Question: Like the Stackoverflow tagging section to tag multiple categories for answers to be categorized correctly, I would like to use the JQuery multiple predictive or similar on my advanced search and upon typing a comma, they will become boxed off like they do on Stackoverflow.

Does anyone know either how to modify the JQuery multiple predict or know of a plugin which bests describe my description?
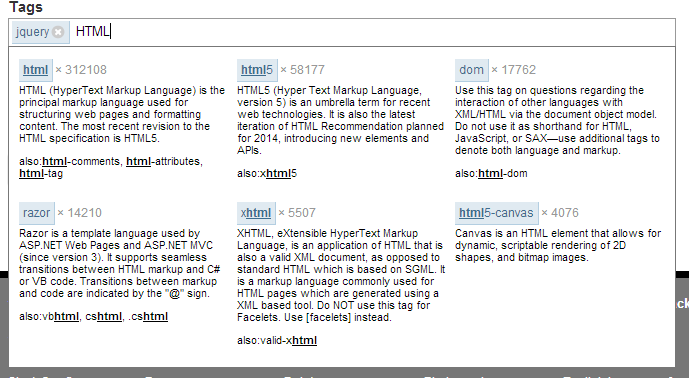
Answer: I use tag-it available on Github <URL>
Check out here for a <URL>.